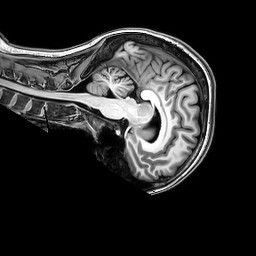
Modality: T1w
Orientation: sagittal
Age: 22
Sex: female
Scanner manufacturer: philips
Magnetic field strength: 3 T
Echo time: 0.0038 s